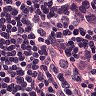
Metastatic tissue present: yes